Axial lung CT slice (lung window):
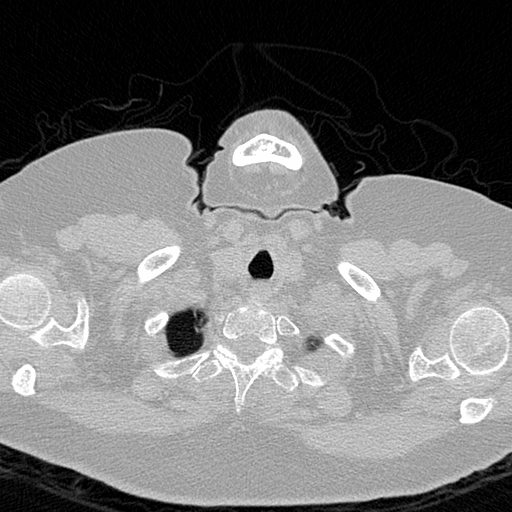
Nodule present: no